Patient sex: M
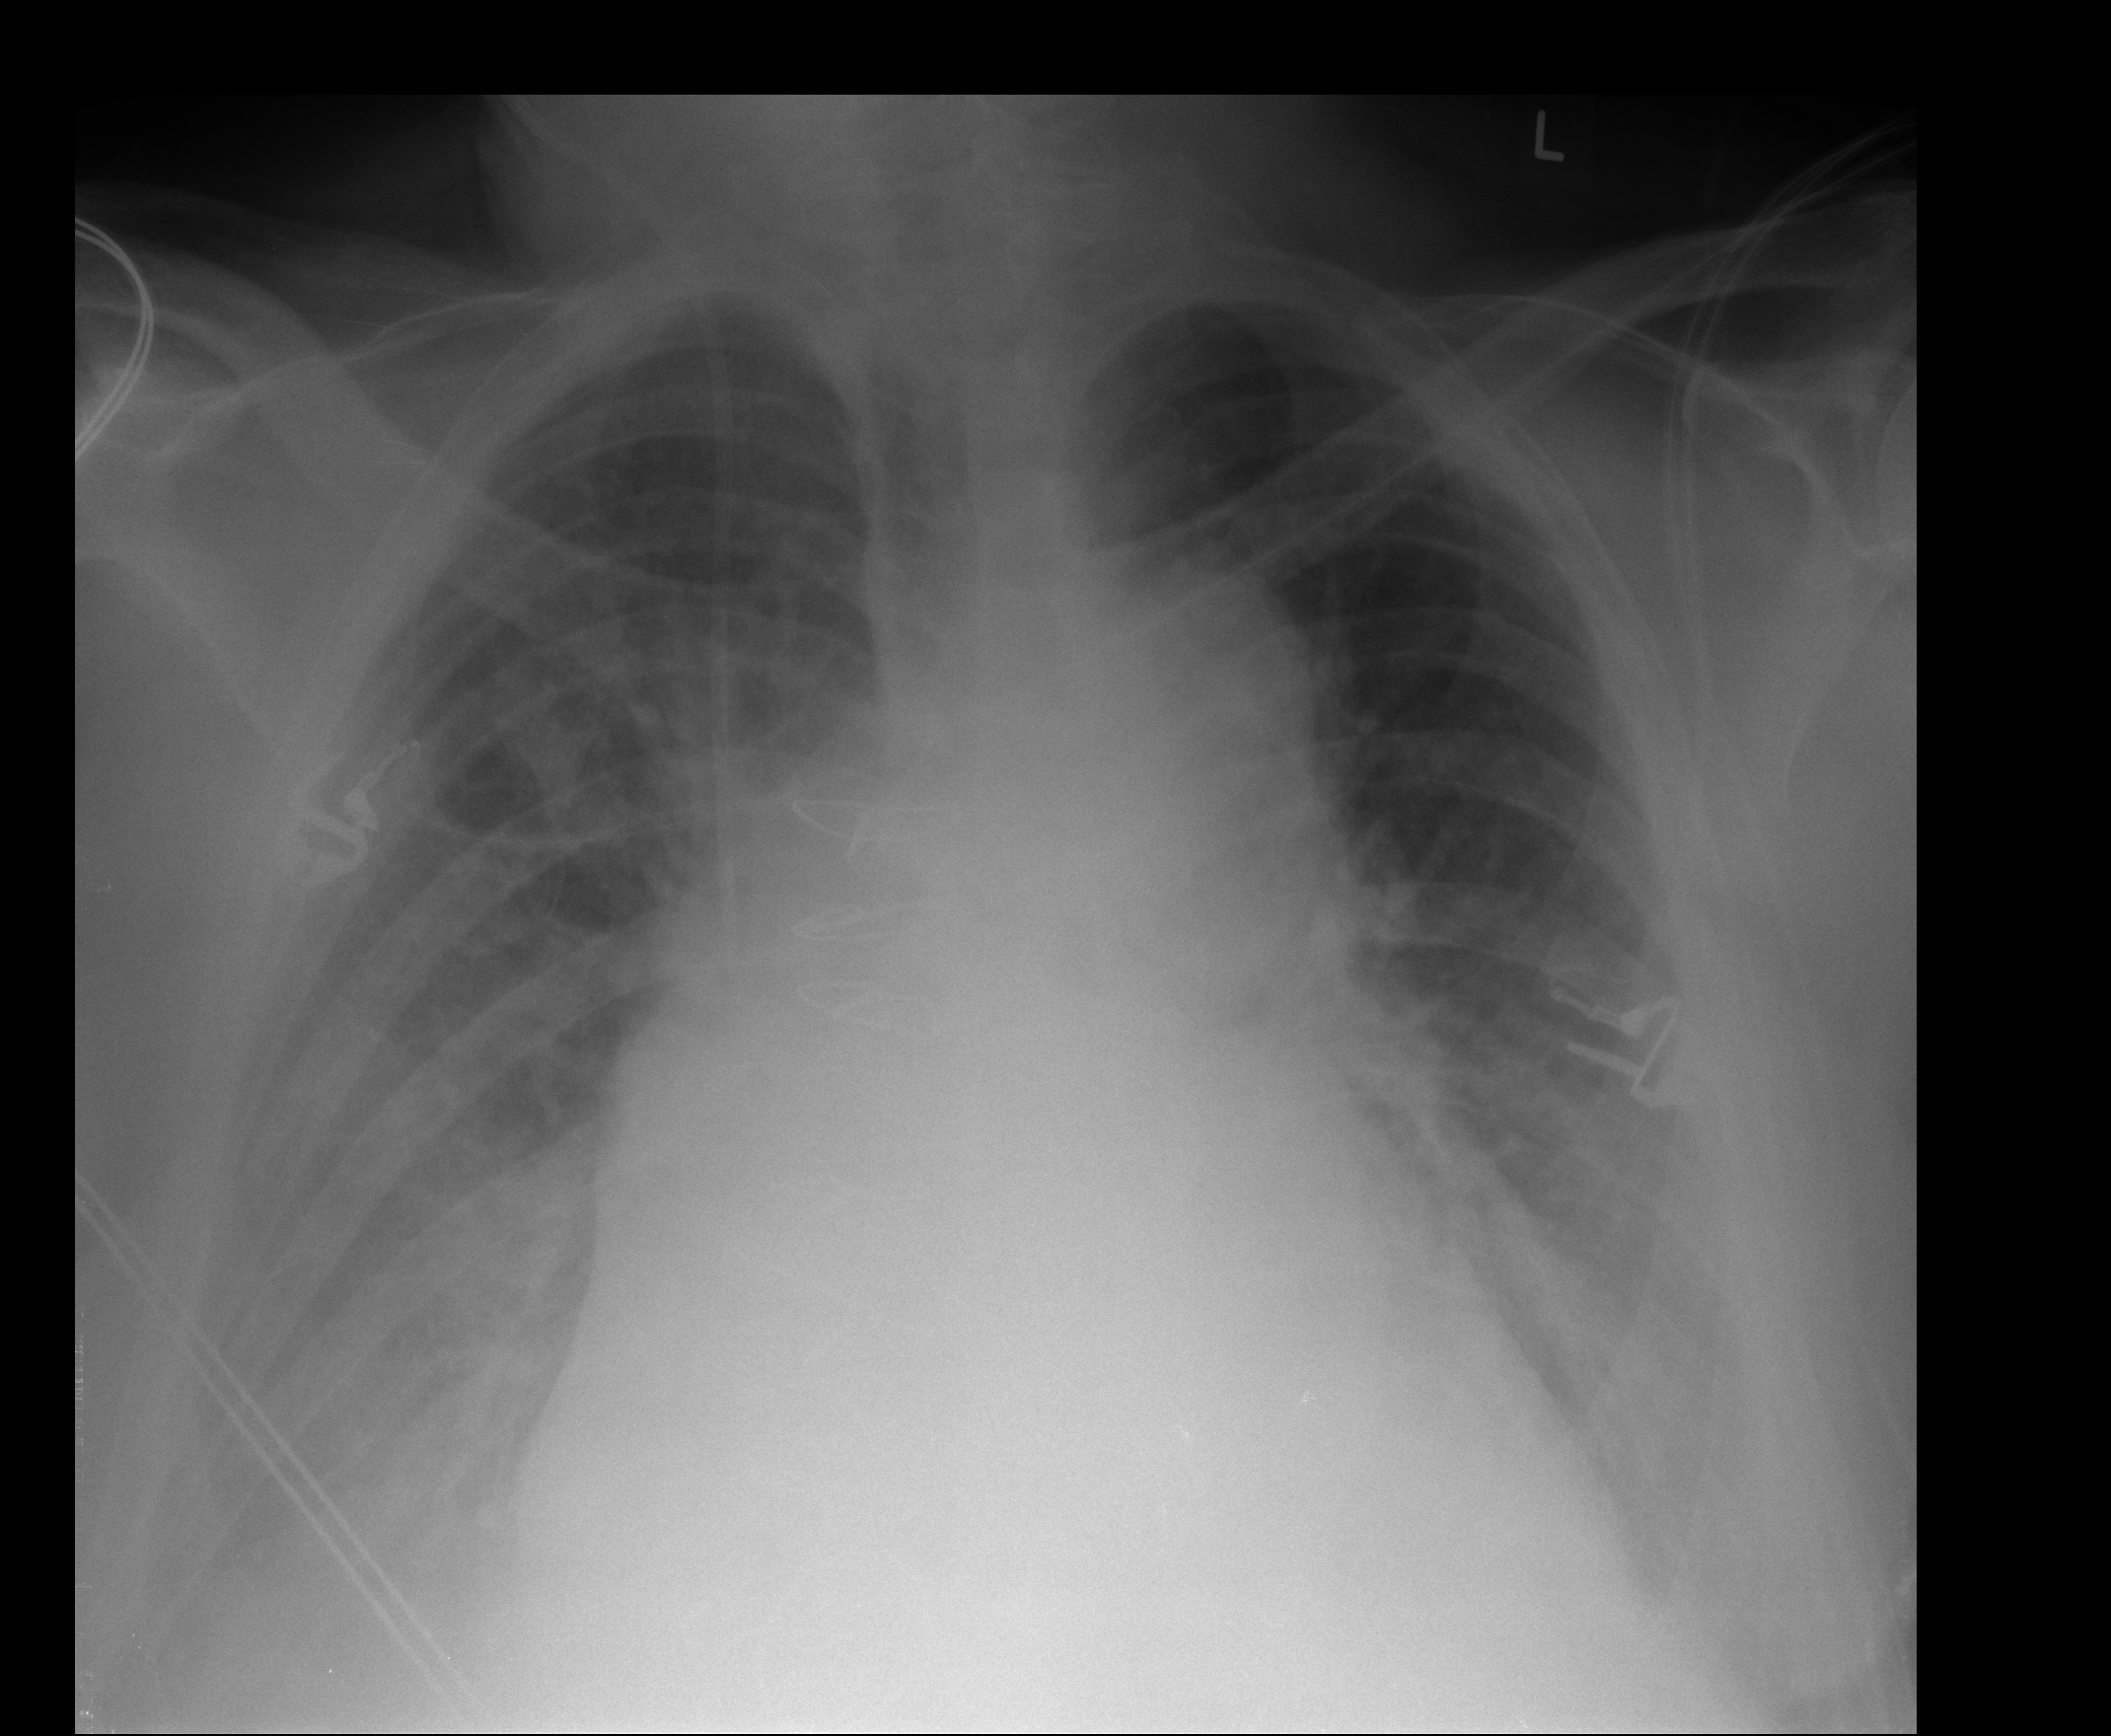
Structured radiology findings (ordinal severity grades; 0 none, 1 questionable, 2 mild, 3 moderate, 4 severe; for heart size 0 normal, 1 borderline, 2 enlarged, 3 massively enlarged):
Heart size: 3
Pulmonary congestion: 3
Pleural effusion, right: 3
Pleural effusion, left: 2
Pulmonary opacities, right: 2
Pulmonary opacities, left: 2
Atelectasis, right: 3
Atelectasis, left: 2